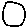
Label: circle